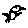
Label: bird